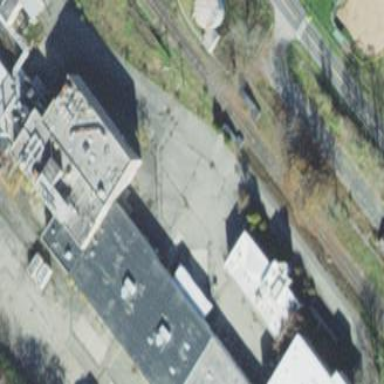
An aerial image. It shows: Part of building is shown in the image.